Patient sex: F
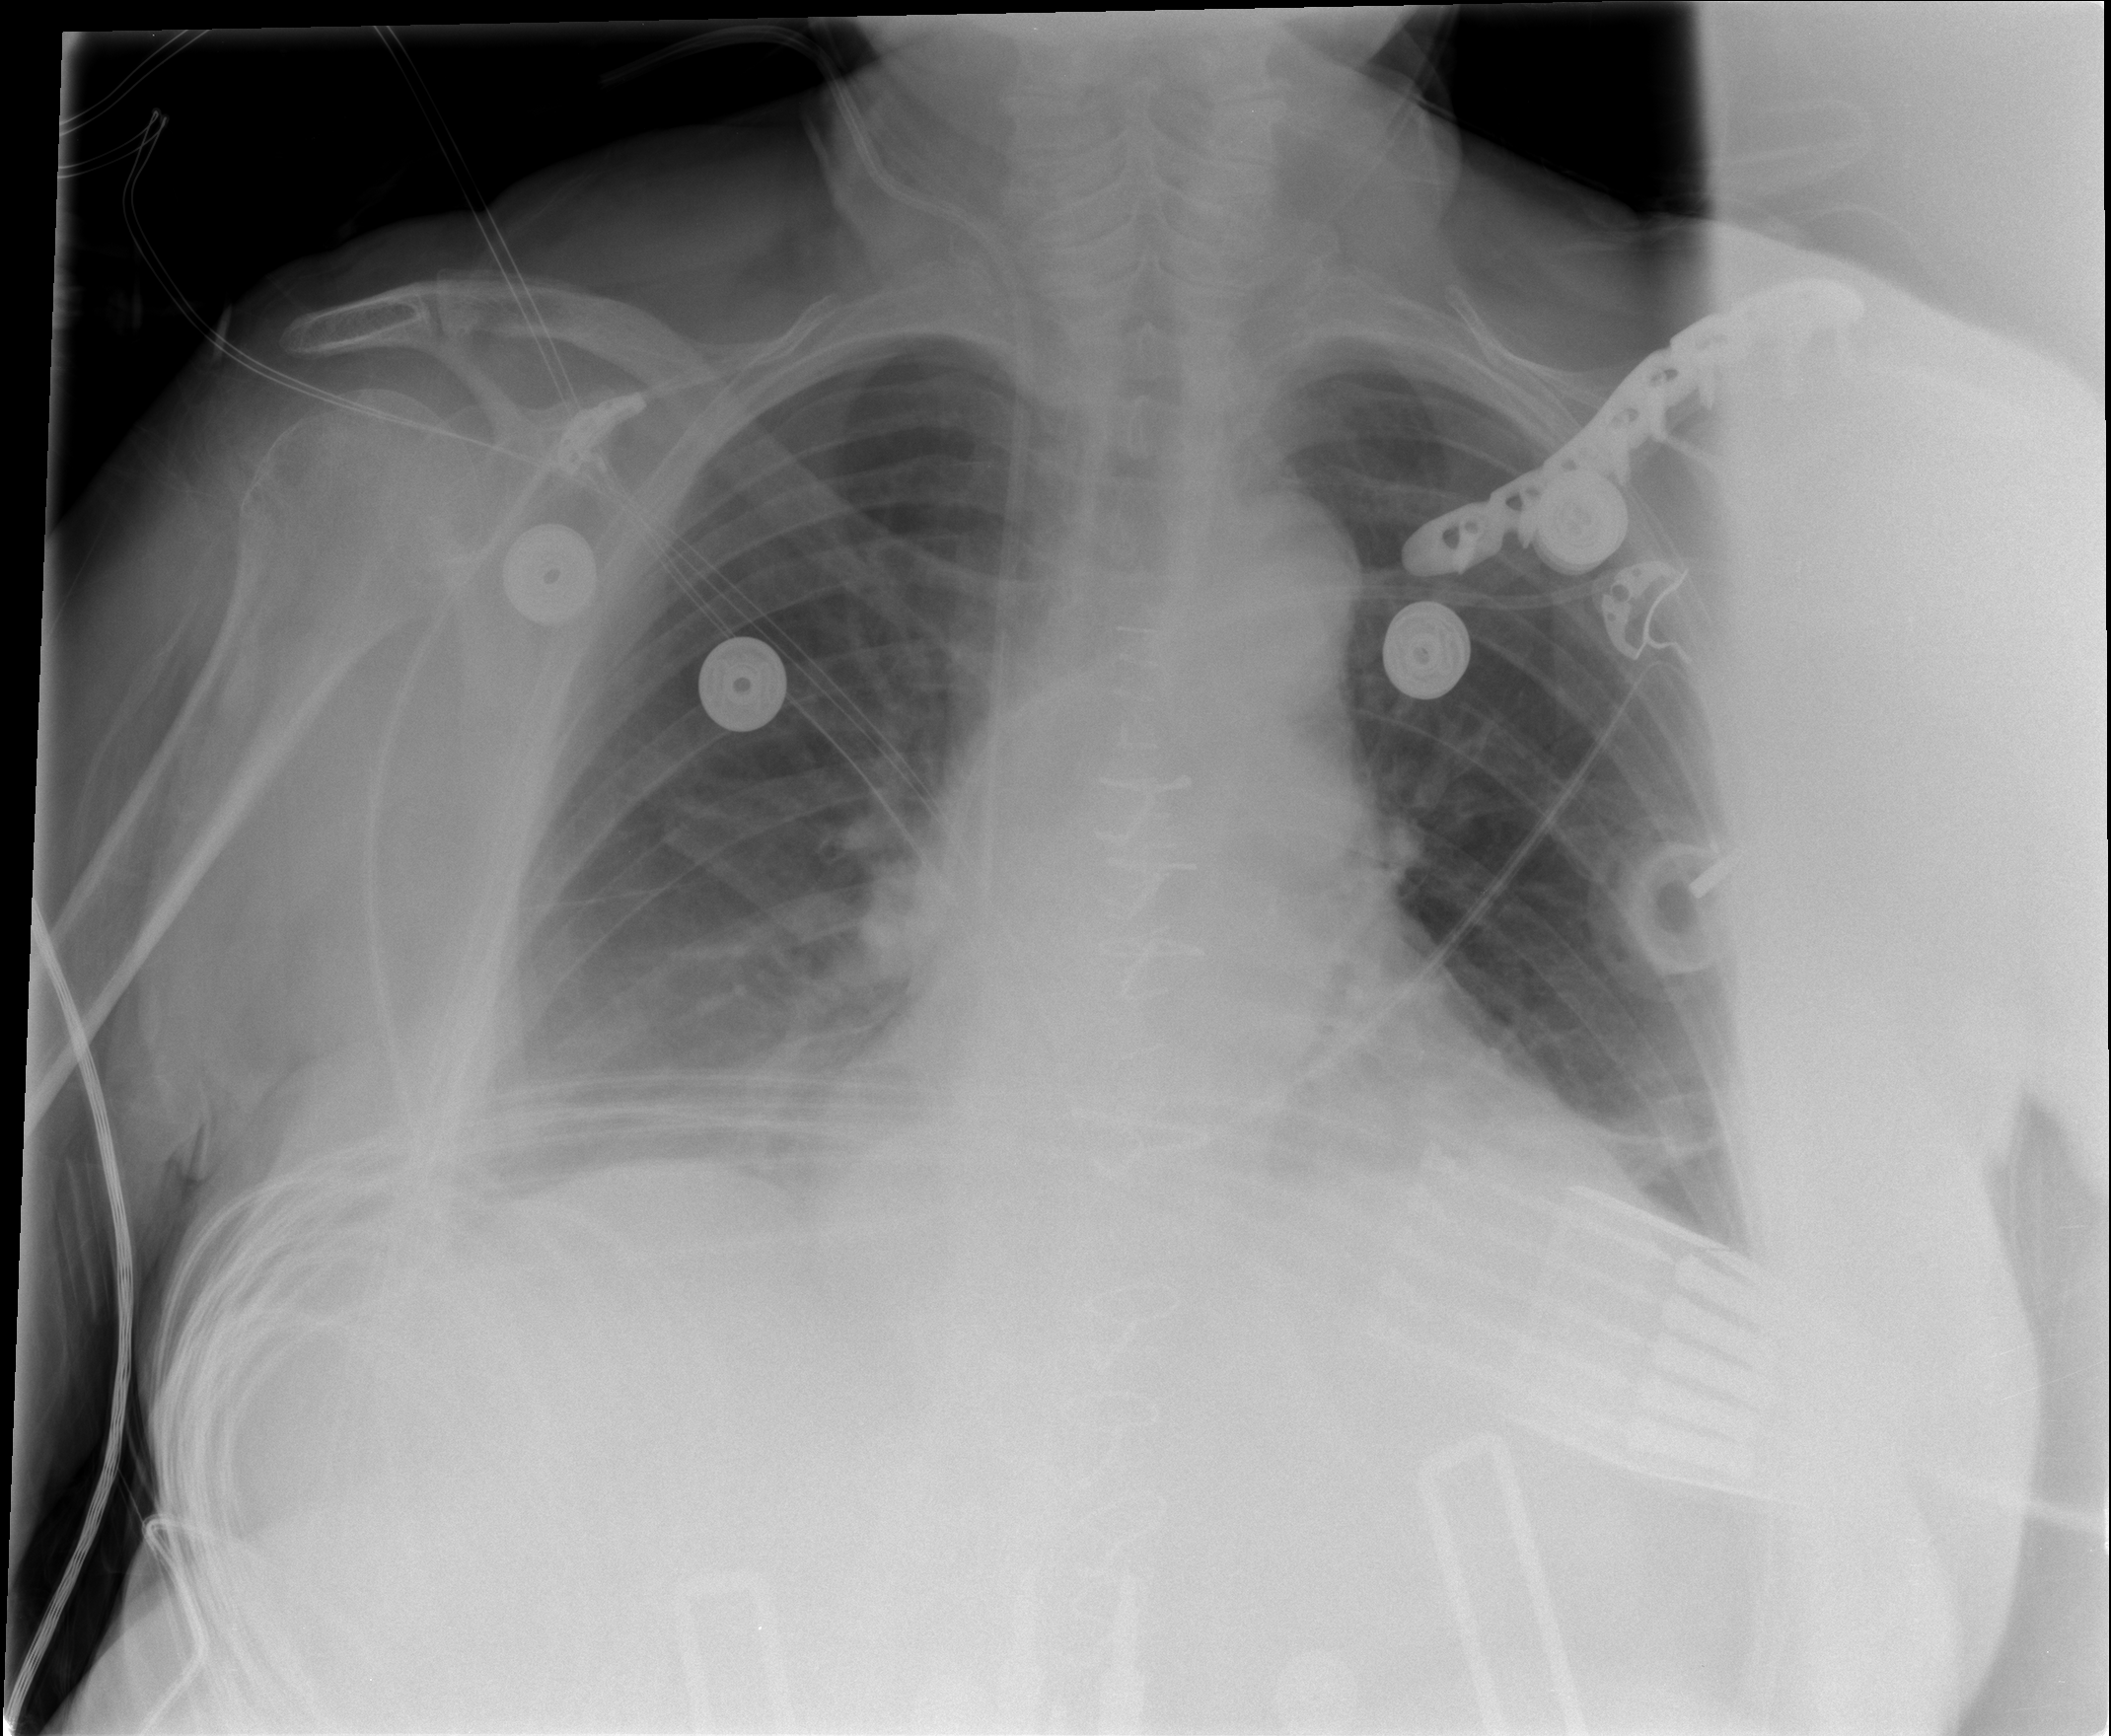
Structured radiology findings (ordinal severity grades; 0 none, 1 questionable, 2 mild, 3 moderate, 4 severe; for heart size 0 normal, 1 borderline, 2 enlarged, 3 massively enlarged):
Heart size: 1
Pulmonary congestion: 2
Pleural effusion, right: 2
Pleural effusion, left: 1
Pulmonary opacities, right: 0
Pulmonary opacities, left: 0
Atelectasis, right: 2
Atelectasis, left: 2